Field crop: maize
Growth stage: 1
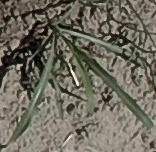
Species: sorghum